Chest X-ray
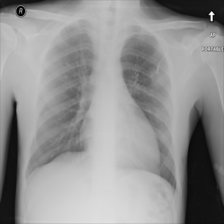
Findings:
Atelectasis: negative
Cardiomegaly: negative
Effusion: negative
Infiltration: negative
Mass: negative
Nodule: negative
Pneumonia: negative
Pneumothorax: negative
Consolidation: negative
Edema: negative
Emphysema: negative
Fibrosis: negative
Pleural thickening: negative
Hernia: negative